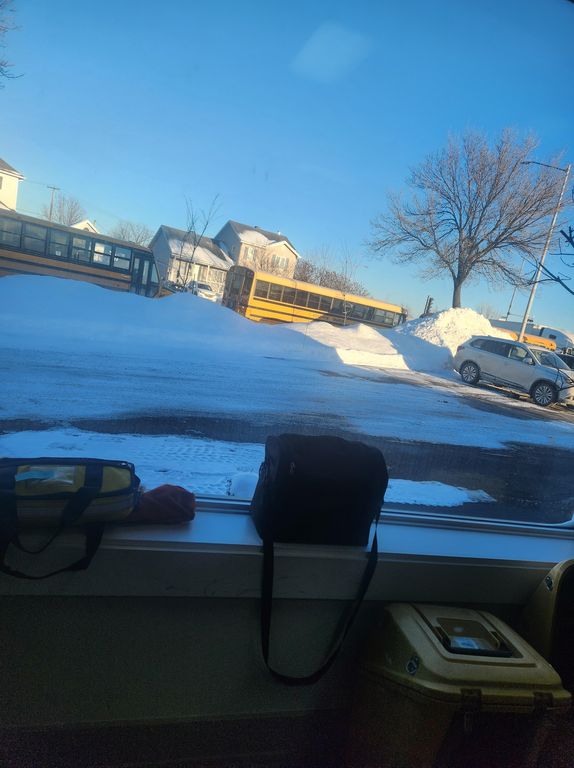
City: quebec_city